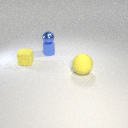
small blue rubber cylinder below small blue metal sphere